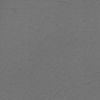
Atmospheric dust classification: not_dusty